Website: bh-photo
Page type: customer-info-address
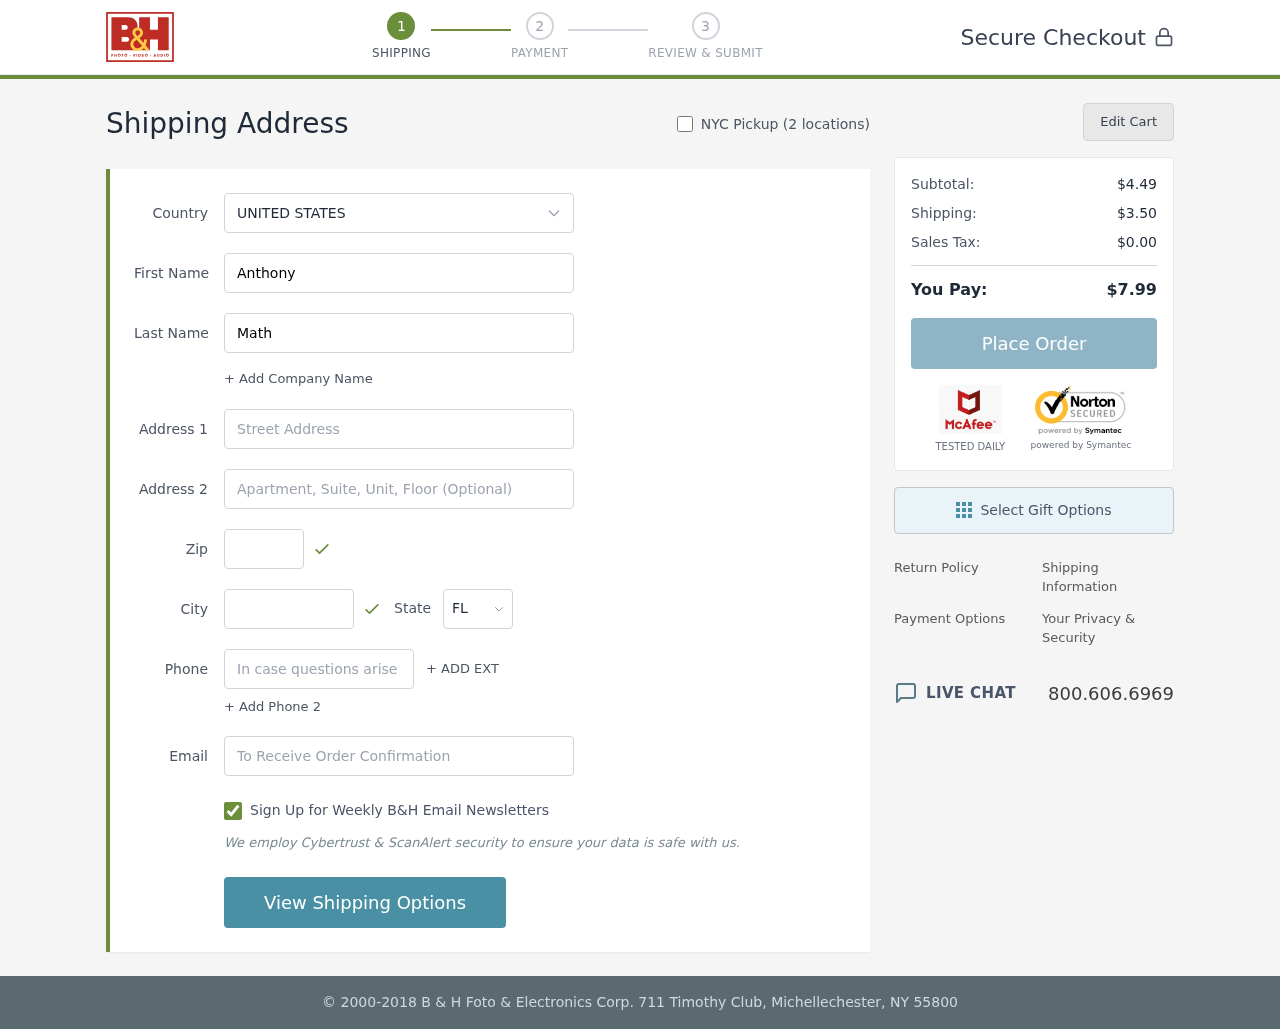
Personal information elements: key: PII_CITY
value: Judithmouth
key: PII_COUNTRY
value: United States
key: PII_EMAIL
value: anthony.mathis@yahoo.com
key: PII_FIRSTNAME
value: Anthony
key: PII_LASTNAME
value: Mathis
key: PII_PHONE
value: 7306739128
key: PII_POSTCODE
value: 77491
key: PII_STATE_ABBR
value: FL
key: PII_STREET
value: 579 Barry Locks
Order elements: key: ORDER_SUBTOTAL
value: $4.49
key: ORDER_SHIPPING_COST
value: $3.50
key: ORDER_TAX
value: $0.00
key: ORDER_TOTAL
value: $7.99